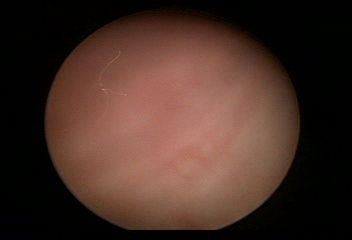
Modality: WLC
Class: Normal mucosa
Bladder cancer association: No